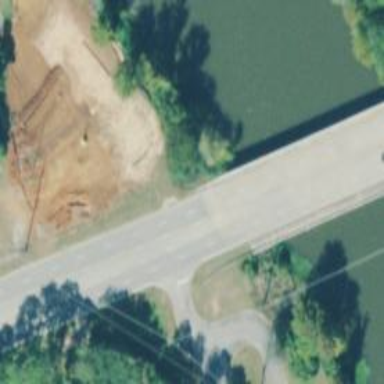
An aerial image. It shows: Low water crossing bridge on secondary road.